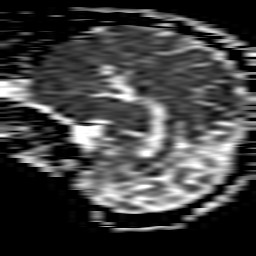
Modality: ADC
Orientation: sagittal
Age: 64
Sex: male
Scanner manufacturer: philips
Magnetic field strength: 1.5 T
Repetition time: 3.547 s
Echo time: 0.09411 s